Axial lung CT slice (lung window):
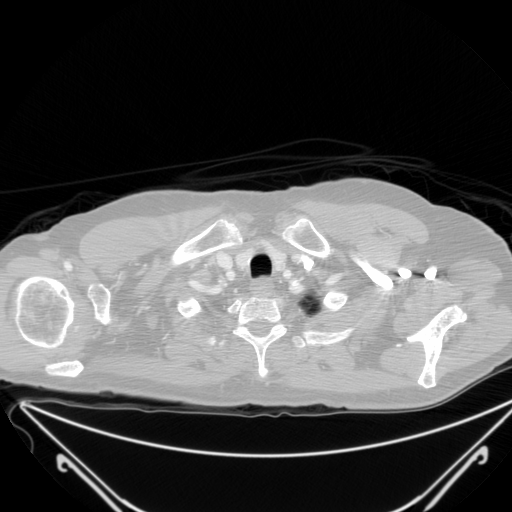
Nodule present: no